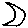
Label: moon